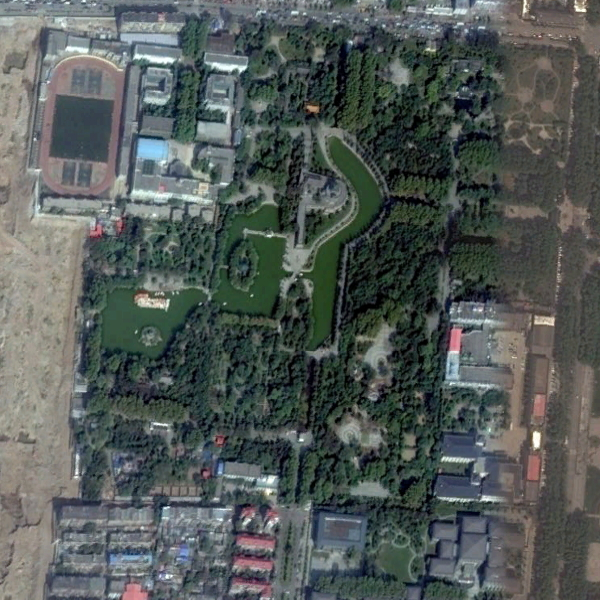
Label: Park